Question: I have a strange problem in IE7.
I have position absolute div insde each list item. But the absolute div is hiding inside the div in IE7. The last div seems OK.

JSFIDDLE: <URL>
'''
<div class="listitem"> Some long content here bl a bla blaaaaaaa baaaaaaaaaaa <div class="layer">I'm a layer</div> </div>
<div class="listitem"> Some long content here bl a bla blaaaaaaa baaaaaaaaaaa <div class="layer">I'm a layer</div> </div>
<div class="listitem"> Some long content here bl a bla blaaaaaaa baaaaaaaaaaa <div class="layer">I'm a layer</div> </div>
<div class="listitem"> Some long content here bl a bla blaaaaaaa baaaaaaaaaaa <div class="layer">I'm a layer</div> </div>
<div class="listitem"> Some long content here bl a bla blaaaaaaa baaaaaaaaaaa <div class="layer">I'm a layer</div> </div>
<div class="listitem"> Some long content here bl a bla blaaaaaaa baaaaaaaaaaa <div class="layer">I'm a layer</div> </div>
<div class="listitem"> Some long content here bl a bla blaaaaaaa baaaaaaaaaaa <div class="layer">I'm a layer</div> </div>
'''
'''
.container {
width:900px;
margin:0 auto;
}
.listitem {
position:relative;
background:#00CC00;
border-bottom:1px solid #FFF;
min-height:30px;
}
.layer {
position:absolute;
top:10px;
right:10px;
padding:10px;
background:#993300;
border:solid 1px #FFF;
z-index:100;
overflow:visible;
}
'''
Any Idea how to to fix this issue in IE7?
Thanks in advance.
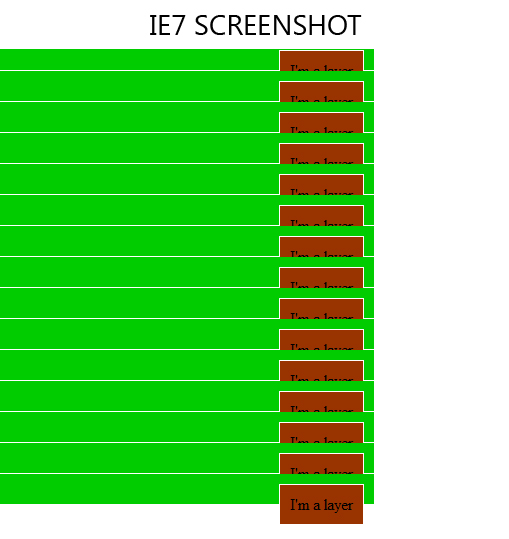
Answer: ## Add a wrapper element
<URL>
If editing the HTML source code is an option, add a wrapper element around the side content, and place it before the main text content. Then add 'position:relative' to the wrapper element rather than adding it to '.listitem'. This moves the local stacking context (created at an inconvenient time in IE7) to an element where it does no harm.
'''
<div class="container">
<div class="listitem">
<div class="wrapper">
<div class="layer">I'm a layer</div>
</div>
Some long content here bla bla blaaaaaaa baaaaaaaaaaa
</div>
....
</div>
'''
'''
.listitem {
/* position: relative; */ /* Removed here */
....
}
.wrapper {
position: relative; /* Added here */
height: 0;
}
'''
## jQuery
If editing the HTML source code isn't an option, there are a few options available using jQuery.
1. Take the basic approach presented by @avrahamcool (setting the z-index of each .listitem to a decreasingly small value). The downside to this approach is that it reverses the layering order of the side elements relative to one another, which may or may not be acceptable.
2. Use jQuery to edit the HTML DOM so that the HTML is as shown above, using the related CSS changes as well. The downside to this approach is that the styling of the content won't render correctly until after the jQuery code has run. So the content may briefly appear broken when the page first loads.
3. Set .container to position:relative, rather than .listitem. Use jQuery to calculate the relative position of each of .listitem element within .container, and set the top position of each side element based on this. This approach has the same downside as solution #2.
4. In an extreme case, if even editing the JavaScript isn't an option, you could simulate solution #1 by adding a series of increasingly long CSS selectors with decreasing z-index values (as shown below). I don't recommend this approach, as it's wildly impractical, but it could be used as a last resort.
'''
.listitem {z-index:99;}
.listitem + .listitem {z-index:98;}
.listitem + .listitem + .listitem {z-index:97;}
...
'''
## Conclusion
In short, the current HTML doesn't support this type of layout in IE7. The only elegant solution is to change the HTML source code to something that does support it. Any jQuery solution will tend to be awkward in one way or another.